Question: Not sure if I formulate the correct answer but basically I need to know how to calculate the average size of a stretch quad, or something like taking the 2 diagonals AC and BD how can I calculate the average of them

The blue square show its original size and the pink lines shows when its deform, I need to calculate some sort of average so I can change its color in relation to how is deform if expands change to a lighter color if contracts change to darker color, hope that makes sense
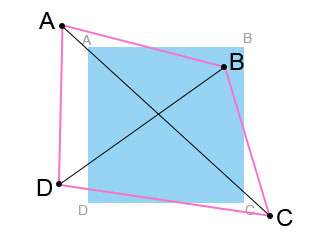
Answer: Not quite sure what the question here is.
If you're asking how to find the average diagonal length, just find <URL>, add them together and divide by two.
If you're asking how to determine the area of the resultant shape, <URL>. They are all equivalent to the formula
Where 'x' means the <URL>.